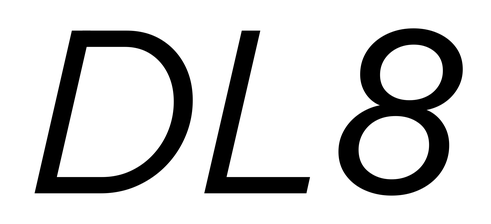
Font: InstrumentSans-Italic_Italic